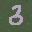
Label: 3